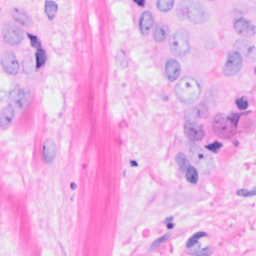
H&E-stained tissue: Breast